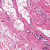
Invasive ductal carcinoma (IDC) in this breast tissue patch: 0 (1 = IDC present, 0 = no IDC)